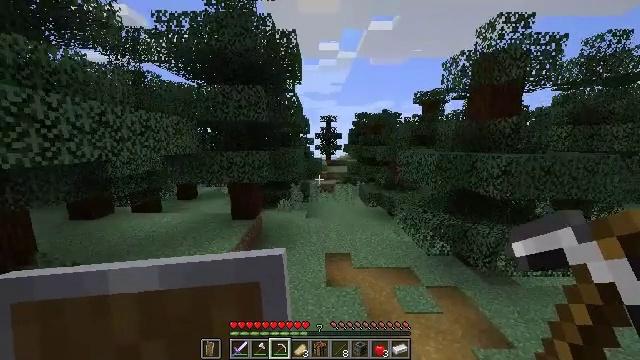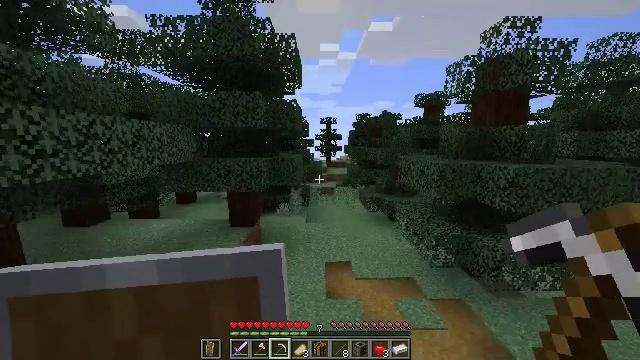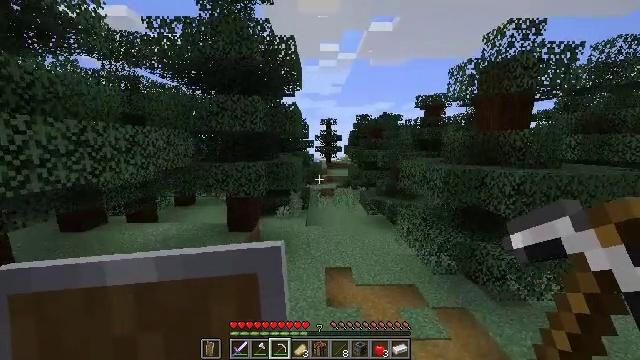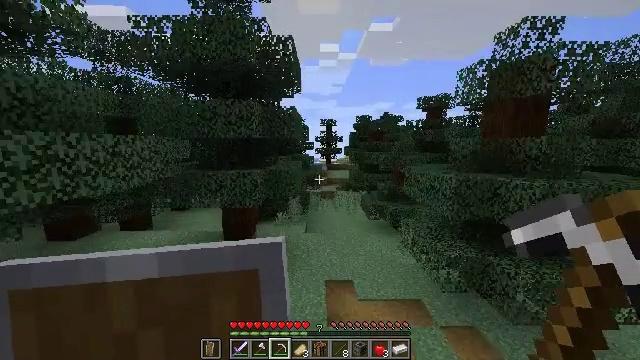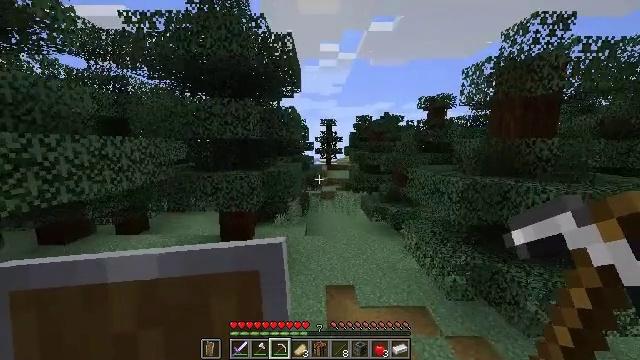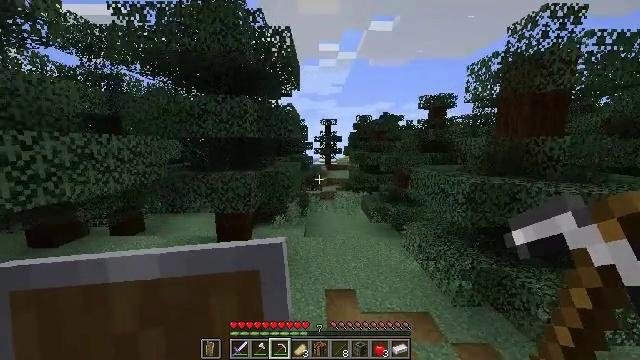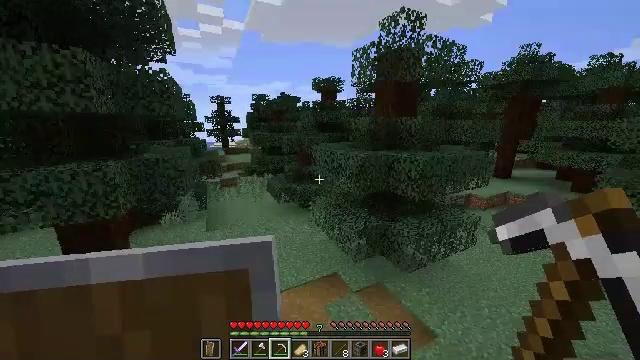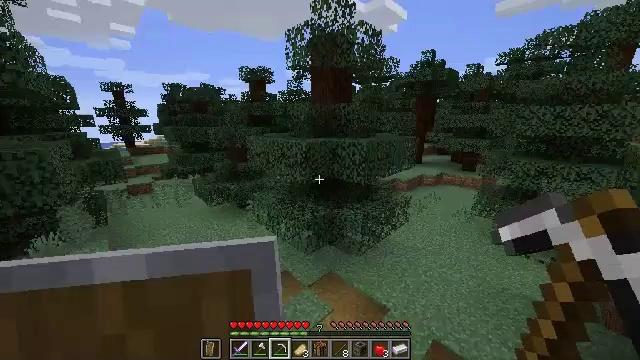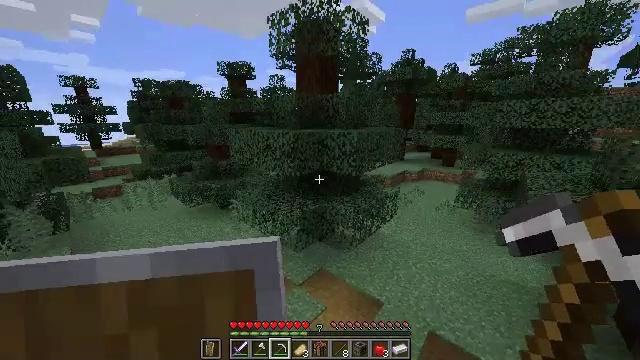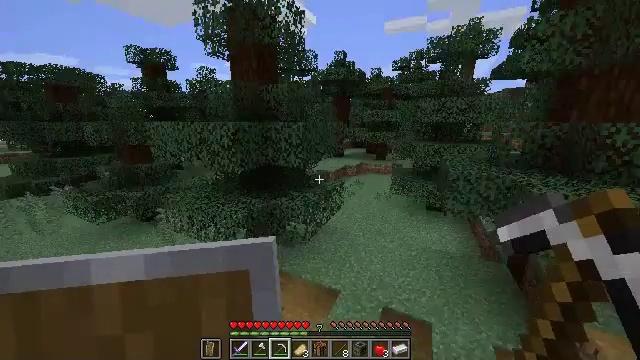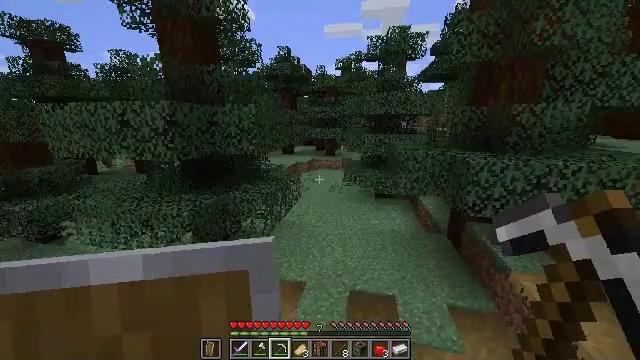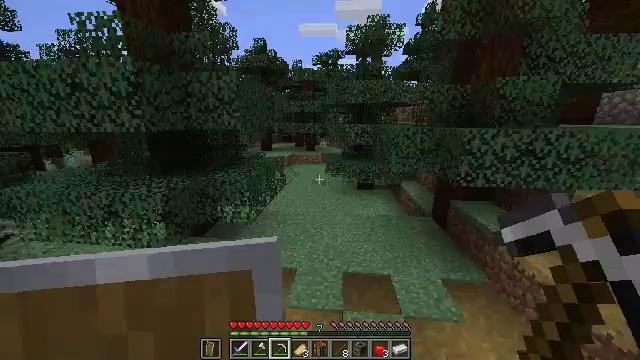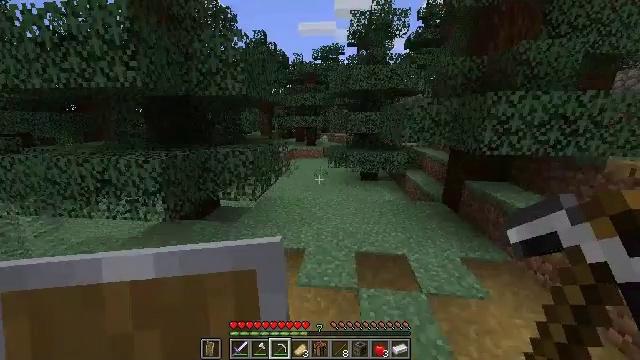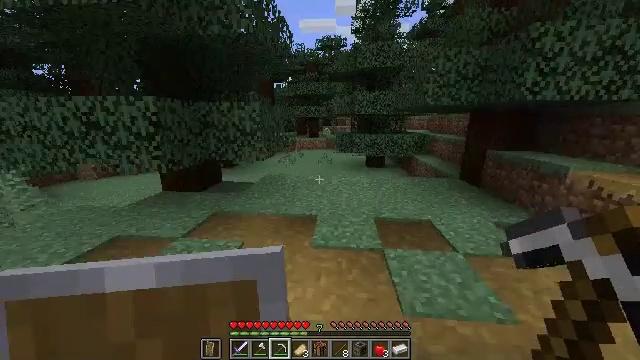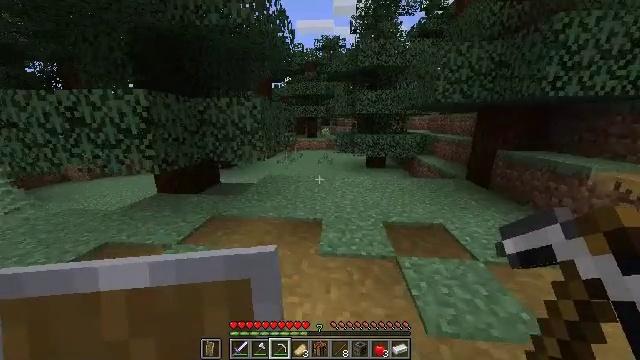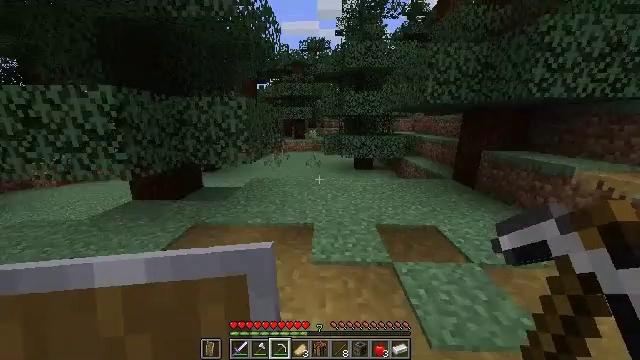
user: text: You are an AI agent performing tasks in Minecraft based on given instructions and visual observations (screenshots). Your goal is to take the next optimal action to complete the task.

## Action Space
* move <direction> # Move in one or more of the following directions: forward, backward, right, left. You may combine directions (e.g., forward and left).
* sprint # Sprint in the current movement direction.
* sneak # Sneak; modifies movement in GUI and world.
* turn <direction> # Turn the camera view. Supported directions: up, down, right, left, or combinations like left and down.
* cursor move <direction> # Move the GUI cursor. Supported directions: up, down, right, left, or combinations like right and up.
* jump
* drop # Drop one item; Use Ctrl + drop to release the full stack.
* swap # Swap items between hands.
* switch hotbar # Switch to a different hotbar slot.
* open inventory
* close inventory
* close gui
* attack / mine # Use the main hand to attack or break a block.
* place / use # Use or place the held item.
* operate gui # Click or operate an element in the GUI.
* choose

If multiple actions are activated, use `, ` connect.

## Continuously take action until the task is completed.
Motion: motion action
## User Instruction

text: Mine the sugar cane near rivers.
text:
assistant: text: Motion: move forward, sprint, jump
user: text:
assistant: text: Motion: move forward, sprint, jump
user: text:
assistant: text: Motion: move forward, sprint, jump
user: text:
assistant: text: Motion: move forward, sprint, jump
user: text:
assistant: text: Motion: move forward, sprint, jump
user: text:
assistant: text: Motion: move forward, sprint, turn right and down, jump
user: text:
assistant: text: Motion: move forward, sprint, turn right, jump
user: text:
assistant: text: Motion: move forward, sprint, turn right, jump
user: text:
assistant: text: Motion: move forward, sprint, turn right, jump
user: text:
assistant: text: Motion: move forward, sprint, turn right, jump
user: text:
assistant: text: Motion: move forward, sprint, turn right, jump
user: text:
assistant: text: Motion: move forward, sprint
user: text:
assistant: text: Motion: move forward, sprint
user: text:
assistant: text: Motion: move forward, sprint
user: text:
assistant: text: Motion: move forward, sprint, turn right
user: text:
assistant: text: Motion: move forward, sprint, turn right
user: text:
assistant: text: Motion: move forward, sprint
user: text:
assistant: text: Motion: move forward, sprint
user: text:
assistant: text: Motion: move forward, sprint
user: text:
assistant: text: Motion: move forward, sprint
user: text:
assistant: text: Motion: move forward and move right, sprint
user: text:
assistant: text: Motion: move forward and move right, sprint, turn left
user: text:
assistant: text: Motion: move forward and move right, sprint
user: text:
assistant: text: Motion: move forward, sprint, turn left
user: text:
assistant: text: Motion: move forward, sprint, turn left
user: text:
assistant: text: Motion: move forward, sprint, turn left
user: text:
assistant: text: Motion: move forward, sprint
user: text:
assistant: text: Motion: move forward, sprint
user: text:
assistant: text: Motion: move forward, sprint
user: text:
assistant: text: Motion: move forward, sprint